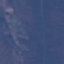
Label: HerbaceousVegetation